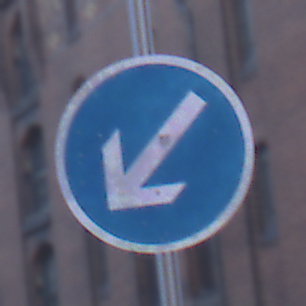
Verkehrszeichen: VorgeschriebeneVorbeifahrtLinks
Umgebung: Outdoor, Urban
Tageszeit: SunriseSunset
Wetter: Clear
Licht: Natural
Jahreszeit: NotSpecified
Kontrast: MediumContrast